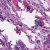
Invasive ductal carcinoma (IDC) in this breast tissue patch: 1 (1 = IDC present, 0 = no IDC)